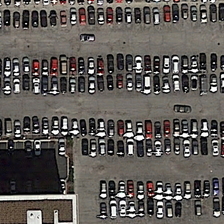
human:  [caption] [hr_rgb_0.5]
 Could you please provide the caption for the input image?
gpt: many cars in different colors are parked in a parking lot near a building .

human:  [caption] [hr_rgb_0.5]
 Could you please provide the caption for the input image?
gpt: many cars in different colors are parked in a parking lot near a building .

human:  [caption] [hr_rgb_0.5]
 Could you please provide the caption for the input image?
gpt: many cars in different colors are parked in a parking lot near a building .

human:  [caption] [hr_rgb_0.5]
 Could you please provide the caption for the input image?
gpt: many cars in different colors are parked in a parking lot near a building .

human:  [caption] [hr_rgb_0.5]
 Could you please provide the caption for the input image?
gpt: many cars in different colors are parked in a parking lot near a building .